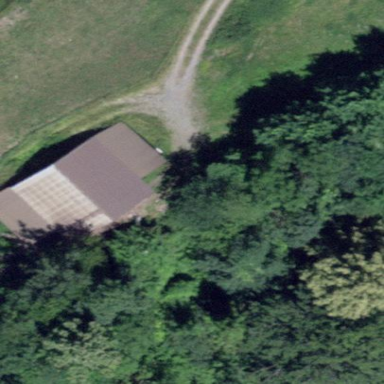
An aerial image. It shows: Rural barn.